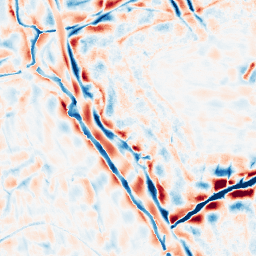
Category: wavelet
Decomposition family: wavelet_biorthogonal
Decomposition parameters: wavelet: bior3.5
level: 4
Upsampling method: regularized
Upsampling parameters: scale: 4
lambda_reg: 0.001
Upsampling scale: 4